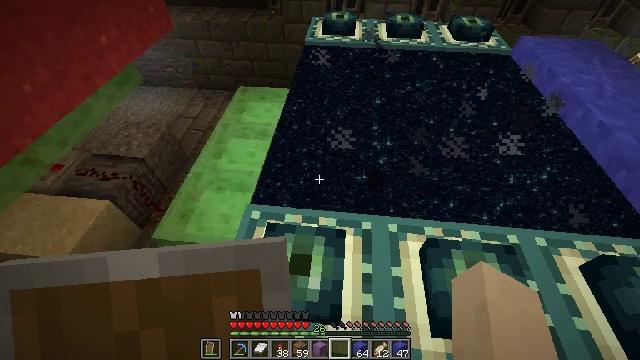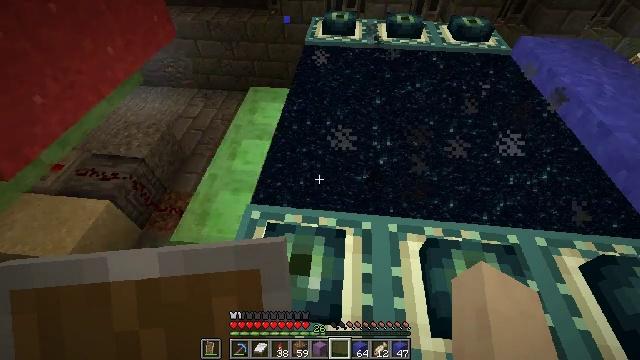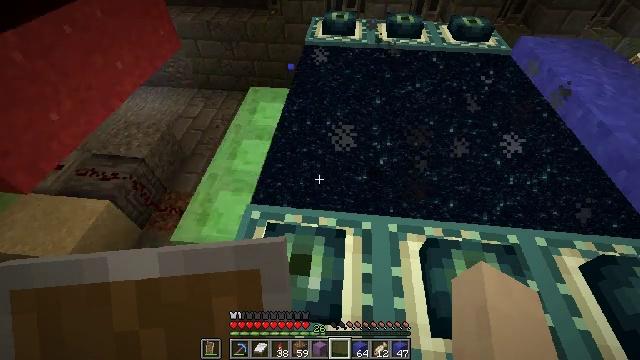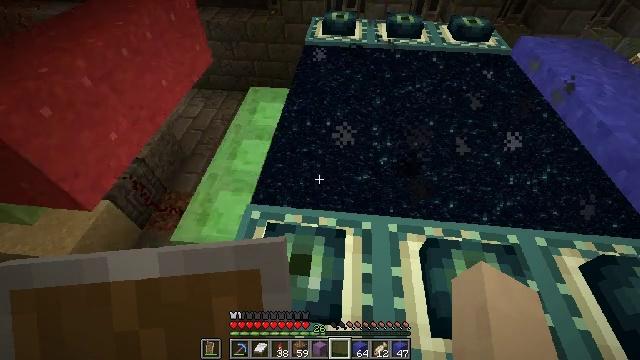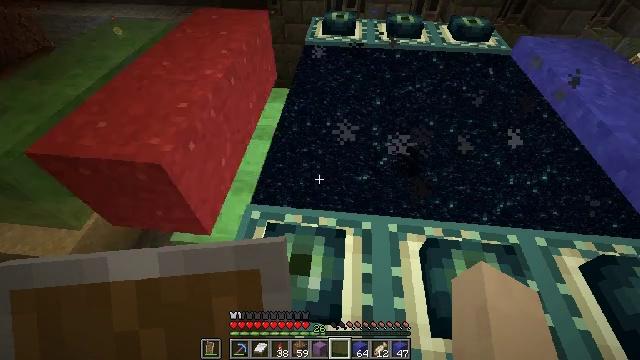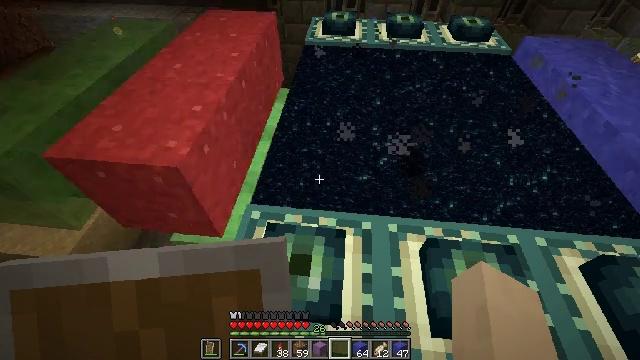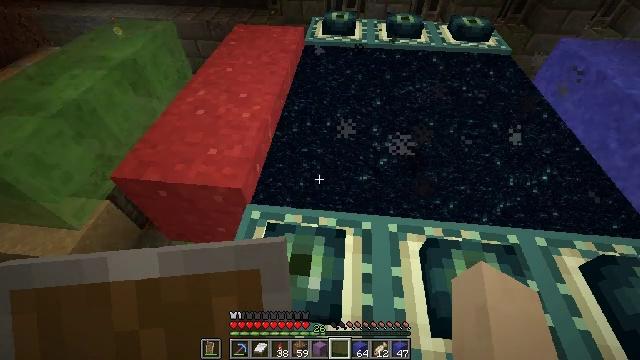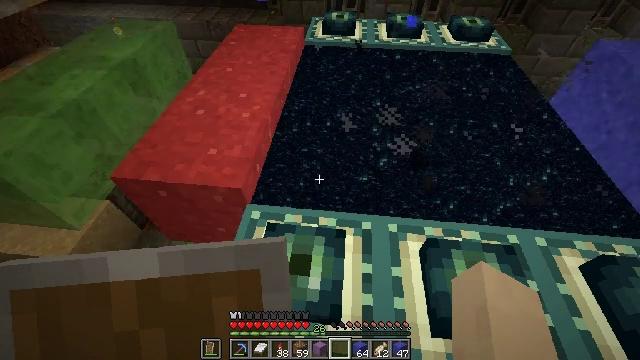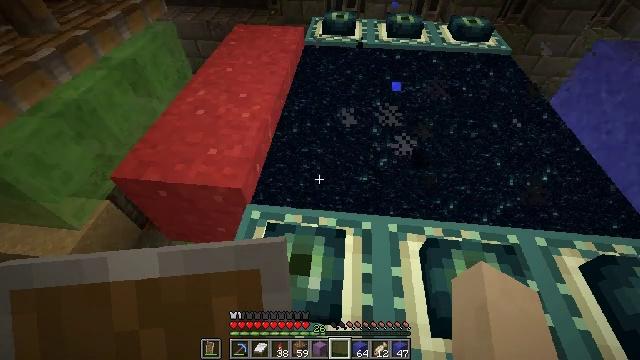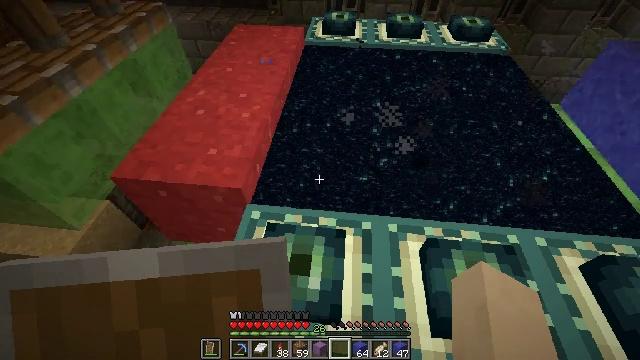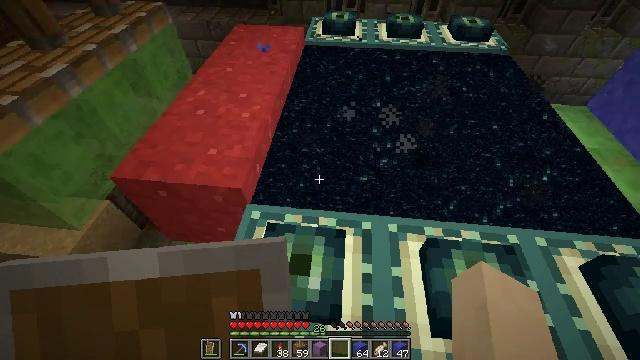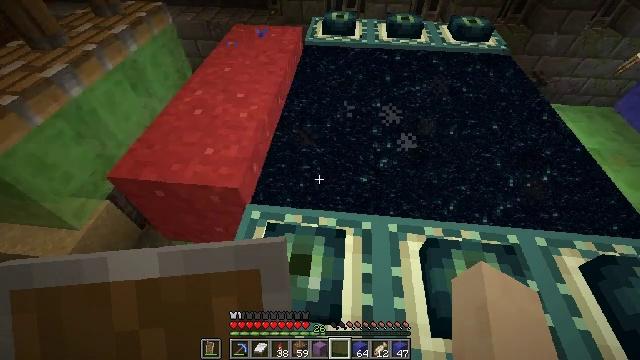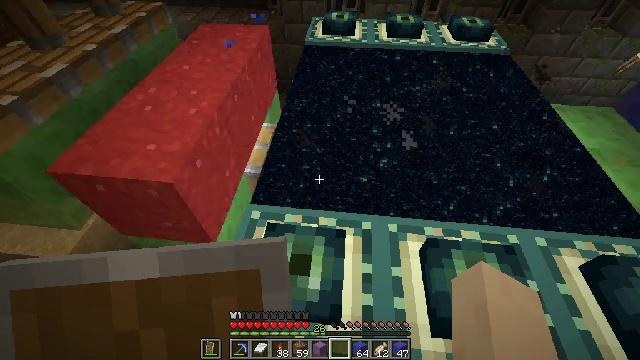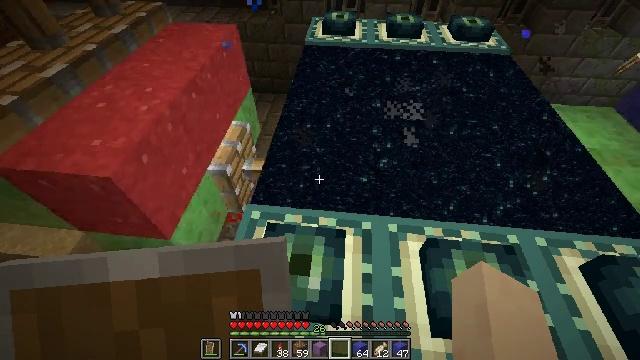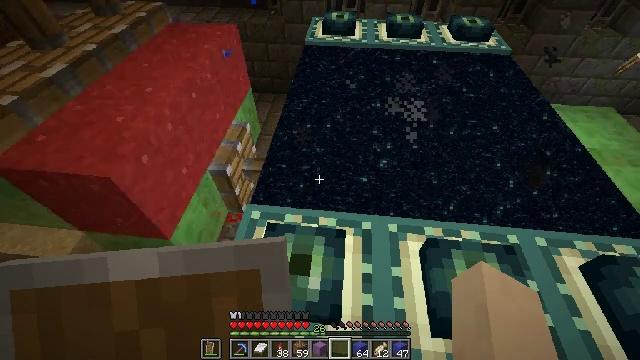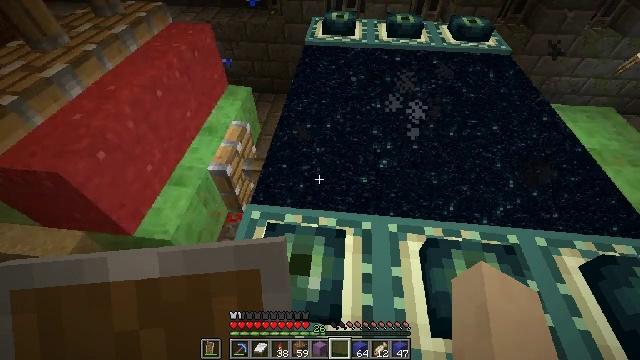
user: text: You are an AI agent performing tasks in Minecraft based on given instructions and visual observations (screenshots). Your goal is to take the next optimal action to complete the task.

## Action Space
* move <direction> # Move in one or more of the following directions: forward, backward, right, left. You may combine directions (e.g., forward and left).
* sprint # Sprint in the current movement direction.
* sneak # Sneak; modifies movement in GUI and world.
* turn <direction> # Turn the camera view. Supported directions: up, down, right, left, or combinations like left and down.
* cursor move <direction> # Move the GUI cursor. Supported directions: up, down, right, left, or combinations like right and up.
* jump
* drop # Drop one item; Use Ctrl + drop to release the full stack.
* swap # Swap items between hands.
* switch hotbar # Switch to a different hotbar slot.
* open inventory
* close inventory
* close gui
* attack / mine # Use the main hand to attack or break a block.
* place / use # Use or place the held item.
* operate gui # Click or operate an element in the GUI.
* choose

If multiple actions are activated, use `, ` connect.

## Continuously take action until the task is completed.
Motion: motion action
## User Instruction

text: Get some red concrete powder.
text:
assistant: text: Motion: no_op
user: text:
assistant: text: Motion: no_op
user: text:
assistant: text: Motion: no_op
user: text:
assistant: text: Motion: no_op
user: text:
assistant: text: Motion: no_op
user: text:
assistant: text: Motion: no_op
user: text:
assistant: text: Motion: no_op
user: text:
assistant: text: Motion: no_op
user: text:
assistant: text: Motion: no_op
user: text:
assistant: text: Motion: no_op
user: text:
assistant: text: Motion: no_op
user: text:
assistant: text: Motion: no_op
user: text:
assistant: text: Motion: no_op
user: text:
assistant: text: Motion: no_op
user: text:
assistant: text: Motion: no_op
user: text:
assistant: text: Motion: no_op
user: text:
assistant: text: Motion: no_op
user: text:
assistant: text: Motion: no_op
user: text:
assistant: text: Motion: no_op
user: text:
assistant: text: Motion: no_op
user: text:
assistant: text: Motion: no_op
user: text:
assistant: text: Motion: no_op
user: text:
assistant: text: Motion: no_op
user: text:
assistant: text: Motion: no_op
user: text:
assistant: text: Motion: no_op
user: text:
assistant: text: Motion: no_op
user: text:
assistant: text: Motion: no_op
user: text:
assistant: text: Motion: no_op
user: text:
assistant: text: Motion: no_op
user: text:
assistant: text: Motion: no_op